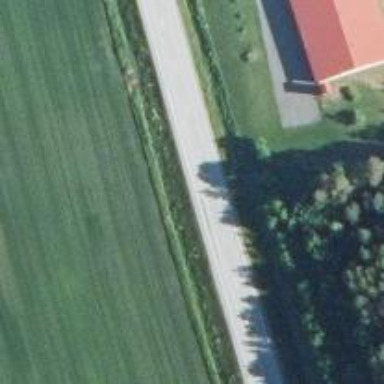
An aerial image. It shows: Asphalt road classified as trunk highway.